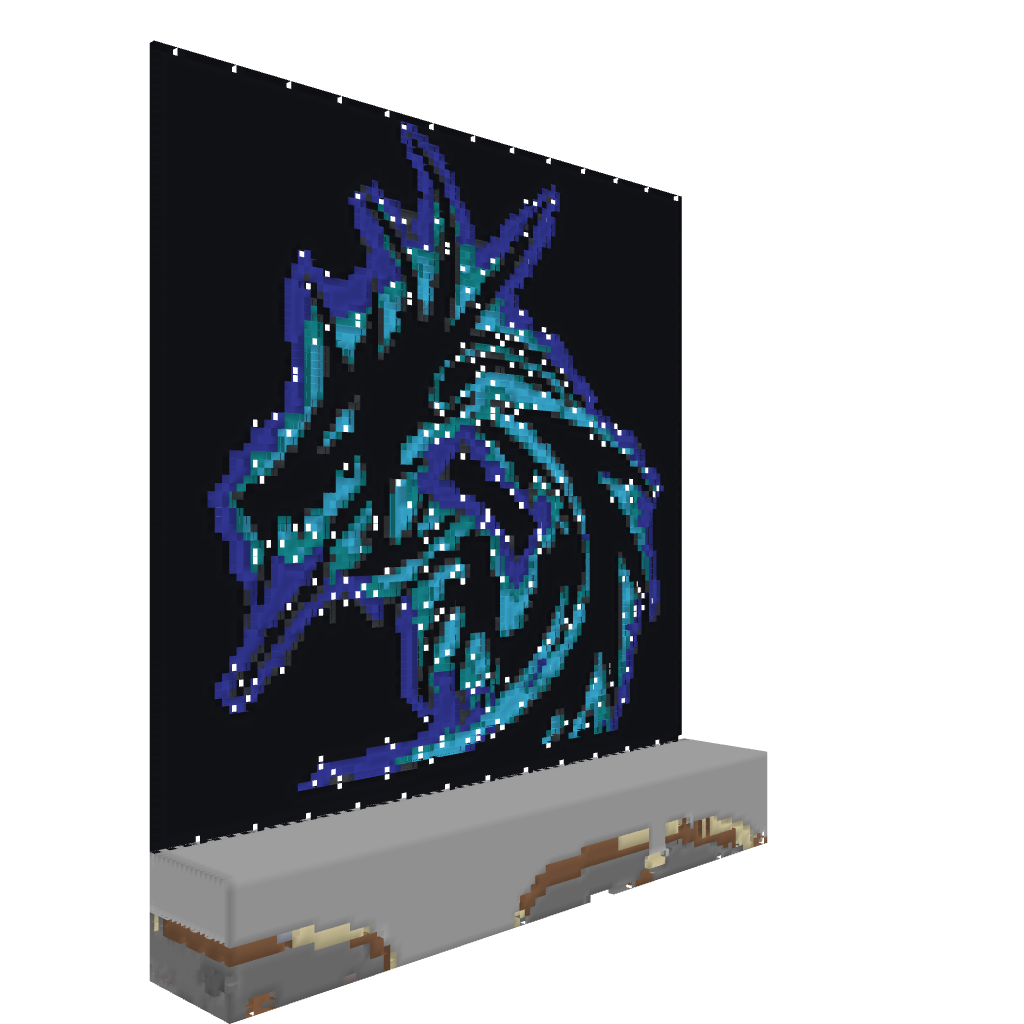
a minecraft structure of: Blue Dragon